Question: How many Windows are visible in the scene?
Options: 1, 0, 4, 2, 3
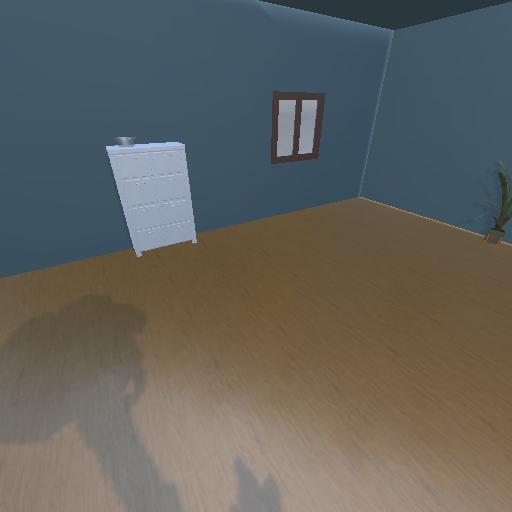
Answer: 1